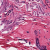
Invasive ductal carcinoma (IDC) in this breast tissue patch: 0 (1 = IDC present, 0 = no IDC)